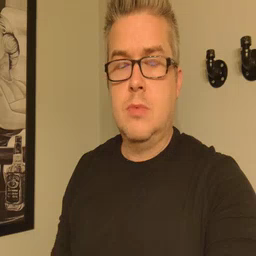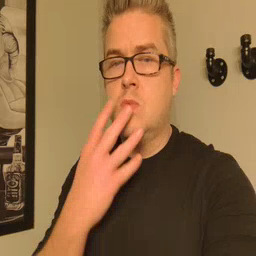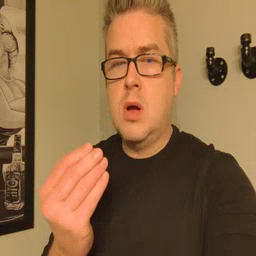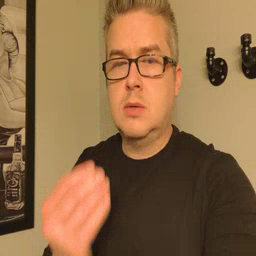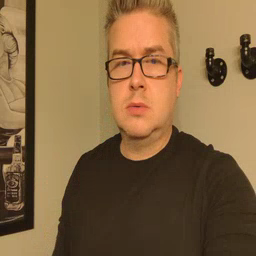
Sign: wet